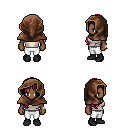
a pixel art fantasy rpg character, female body template, human, dark skin, white pirate shirt, white pants, pink right-swept hairstyle, cloth hood, bracelets, black shoes, four views (front, back, left, right), 2x2 character sprite sheet, small pixel art, hard edges, no anti-aliasing